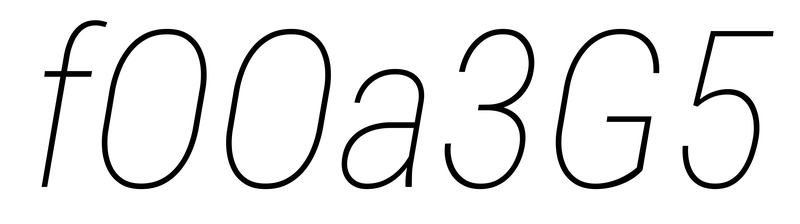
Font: Roboto-Italic_Condensed_Thin_Italic